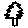
Label: tree